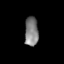
Tissue: skin
Cell type: Epithelial cells
Senescence score: 0.8546
Nuclear area (px): 386
Mean DAPI intensity: 128.08